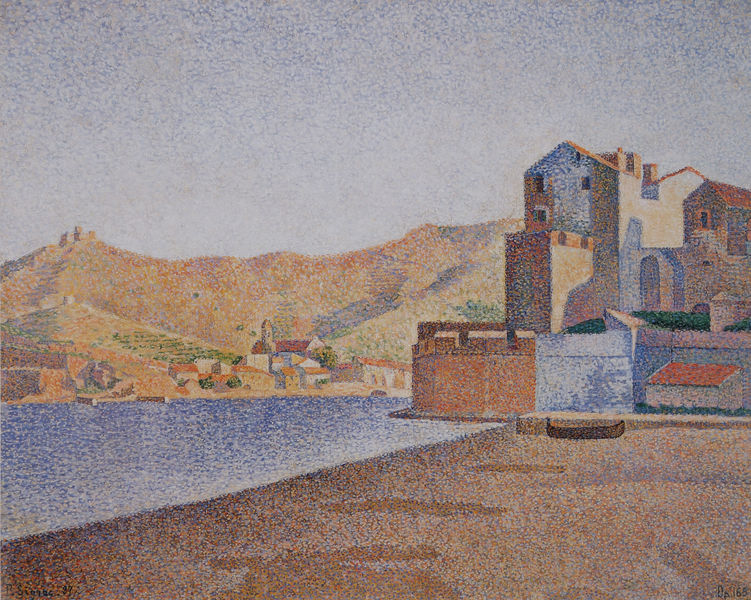
Titel: Collioure. La plage de la ville. Opus 165, Collioure. Der Strand der Stadt. Opus 165
Künstler: Paul Signac
Standort: New York (New York)
Institution: The Metropolitan Museum of Art
Schlagwörter: baum, berg, blau, dunkel, felsen, gemälde, himmel, meer, schatten, wasser, bäume, fluss, gelb, grün, impressionismus, kirchturm, landschaft, ocker, sand, see, stadt, ufer, braun, bunt, fenster, grau, hell, licht, orange, tür, anlage, blick, dach, gebäude, haus, rot, architektur, stein, bild, horizont, häuser, hügel, natur, strauch, einsam, gewässer, kirche, sonne, sträucher, pflanzen, tal, boot, boote, turm, küste, schiff, sommer, strand, divisionismus, fassade, italien, ort, pointilismus, heiß, berge, fels, gebirge, sonnenlicht, wüste, dorf, dächer, mauer, farbe, hecke, tag, hafen, kai, pier, stimmung, hoch, tor, impression, stege, kirchen, punkte, eingang, ruine, burg, diesig, mole, sandstrand, gestade, festung, bergkamm, tupfen, kunst, sonnenschein, siedlung, stadtmauer, seurat, signac, himel, bergrücken, hänge, reben, fort, frün, getupft, bauten, hügelkette, weinberg, pointillismus, anlegeplatz, duchgang, hafenstadt, landschaftfrankreich, sierre, gelbe, hüelkette